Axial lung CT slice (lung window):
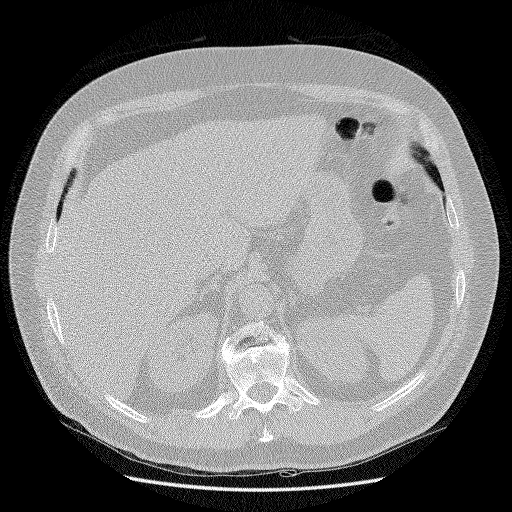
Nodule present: no